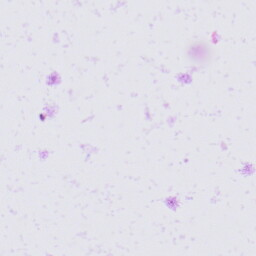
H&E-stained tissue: Prostate